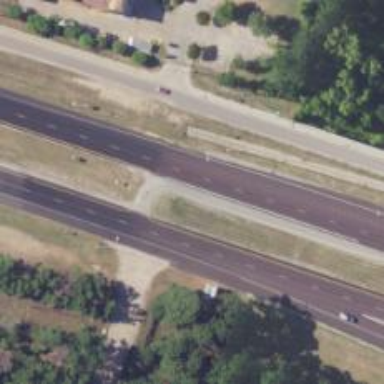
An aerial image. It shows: Trunk link highway.